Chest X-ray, AP view. Patient: 37 years old, sex F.
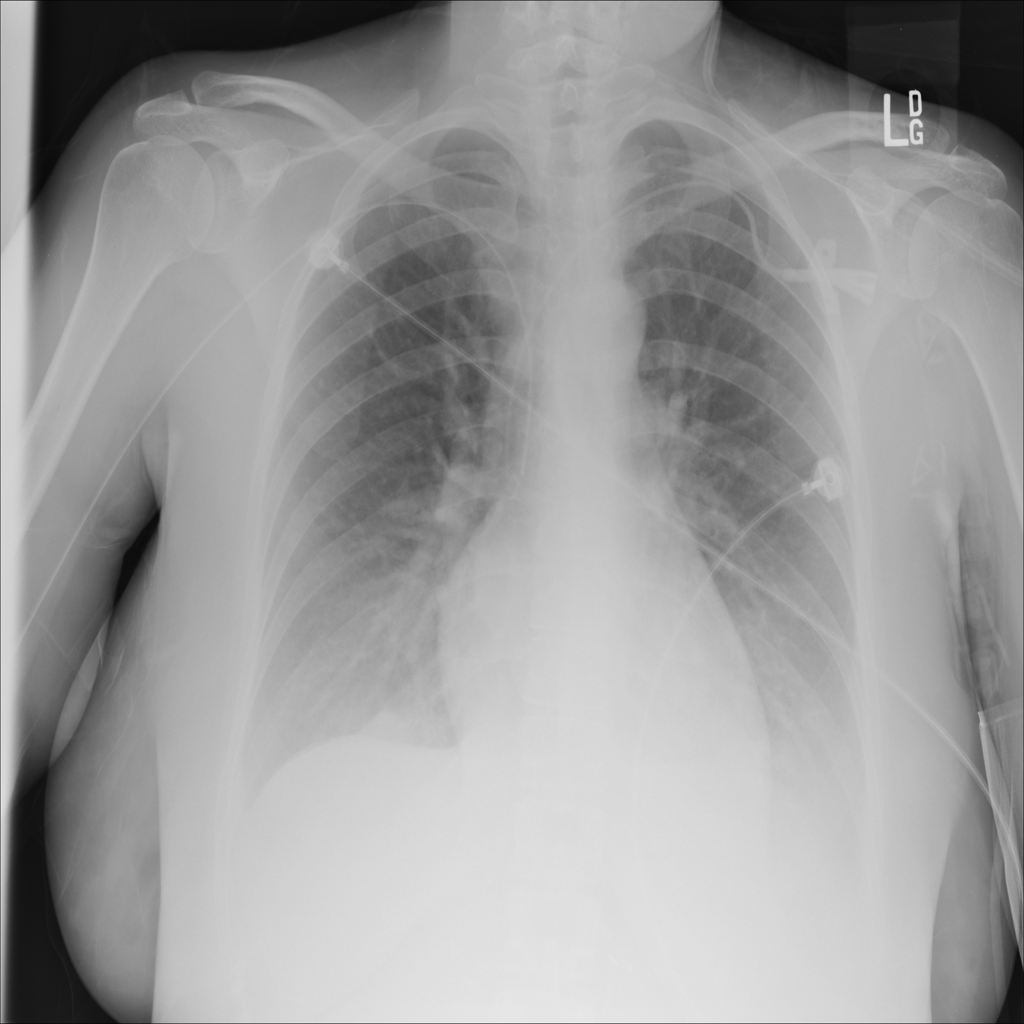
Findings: No Finding